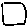
Label: square